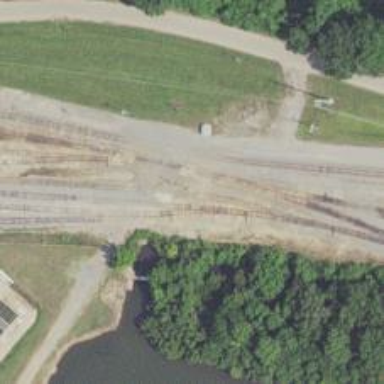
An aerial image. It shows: Railway track.